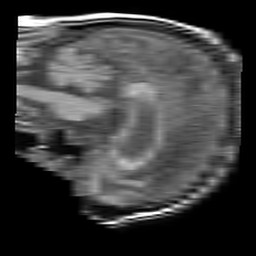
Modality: T1w
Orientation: sagittal
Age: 73
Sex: male
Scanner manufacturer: philips
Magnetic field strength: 1.5 T
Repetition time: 0.1779 s
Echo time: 0.001804 s